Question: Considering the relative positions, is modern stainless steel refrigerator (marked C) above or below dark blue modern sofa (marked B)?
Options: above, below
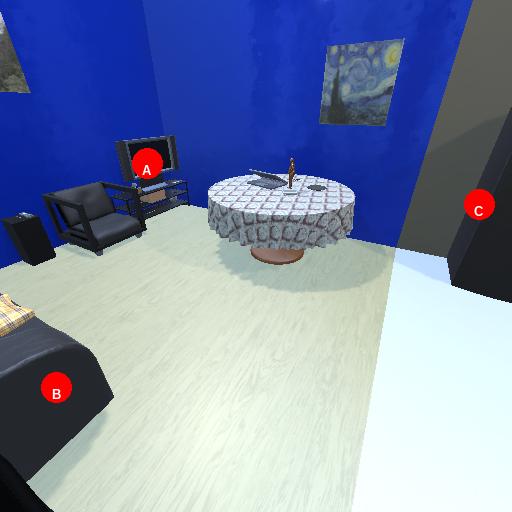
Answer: above